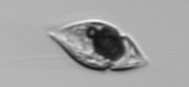
Label: Amphidinium